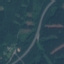
Land use / land cover class: Highway